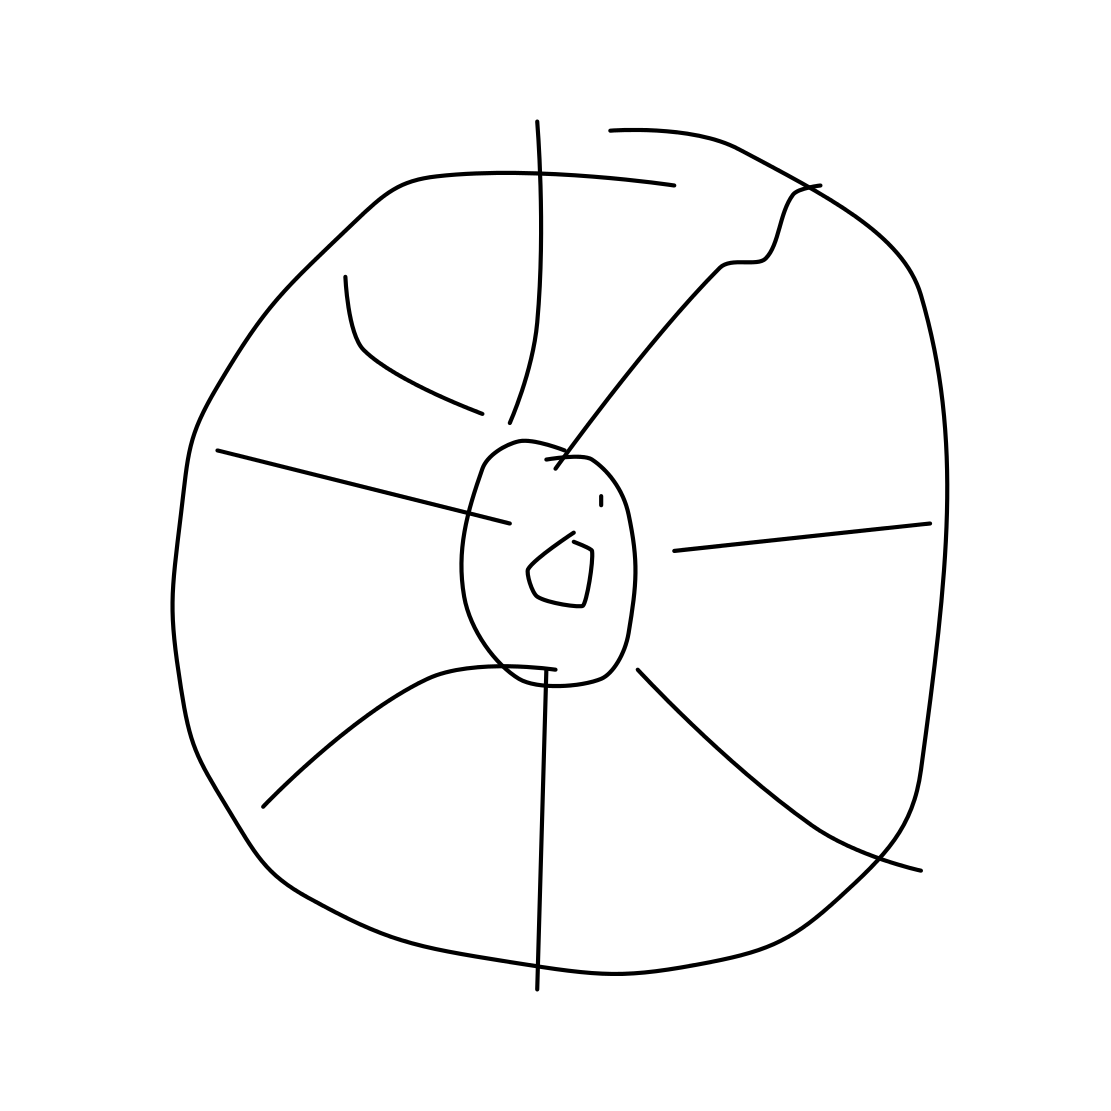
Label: wheel